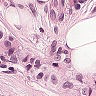
Metastatic tissue present: yes